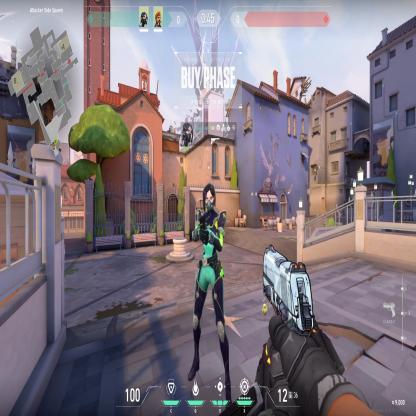
Label: teammate